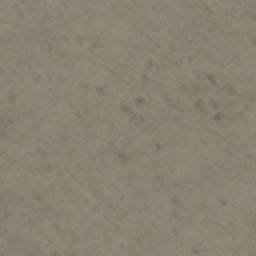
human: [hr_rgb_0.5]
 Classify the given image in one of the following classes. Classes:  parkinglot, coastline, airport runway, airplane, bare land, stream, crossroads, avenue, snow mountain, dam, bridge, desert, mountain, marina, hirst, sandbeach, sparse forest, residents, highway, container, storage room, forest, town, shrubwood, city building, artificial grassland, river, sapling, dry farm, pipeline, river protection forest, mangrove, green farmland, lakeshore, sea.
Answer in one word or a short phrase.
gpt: bare land